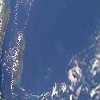
Label: water